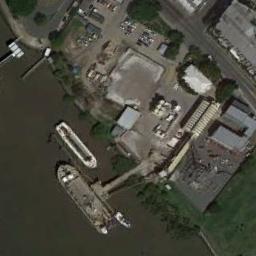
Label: ship